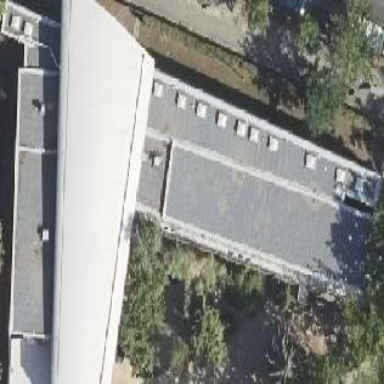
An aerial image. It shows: School building.